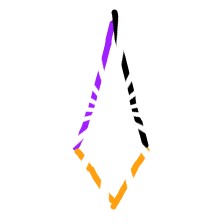
Shape: kite